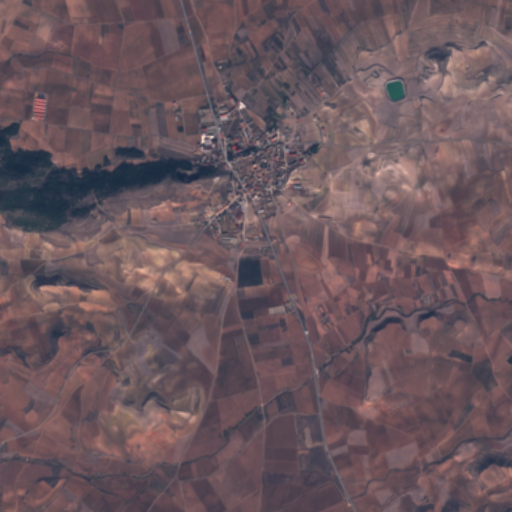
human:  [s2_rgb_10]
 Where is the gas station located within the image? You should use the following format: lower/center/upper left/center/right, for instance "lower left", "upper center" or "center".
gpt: The gas station is located in the upper center of the image.
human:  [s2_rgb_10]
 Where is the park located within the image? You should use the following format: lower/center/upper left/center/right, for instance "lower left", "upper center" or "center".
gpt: The park is located in the upper center of the image.
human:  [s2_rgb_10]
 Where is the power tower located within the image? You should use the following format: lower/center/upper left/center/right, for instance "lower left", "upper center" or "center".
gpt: There is no power tower in the image.